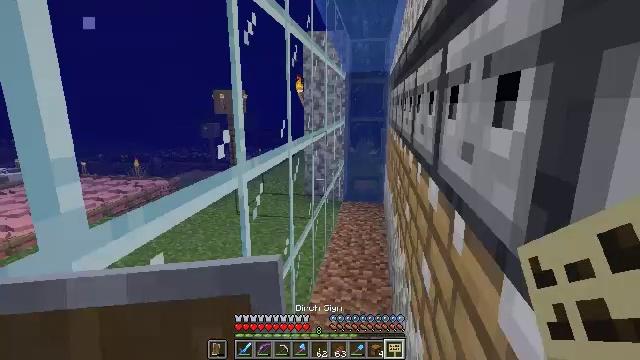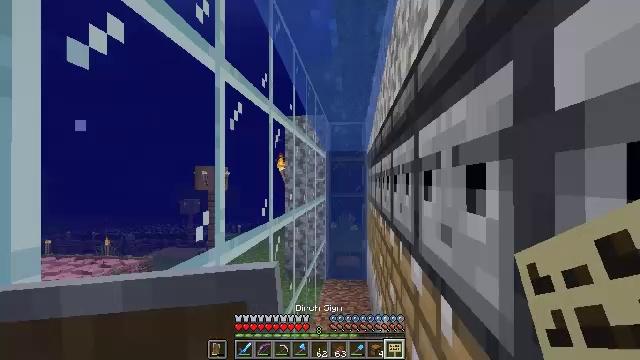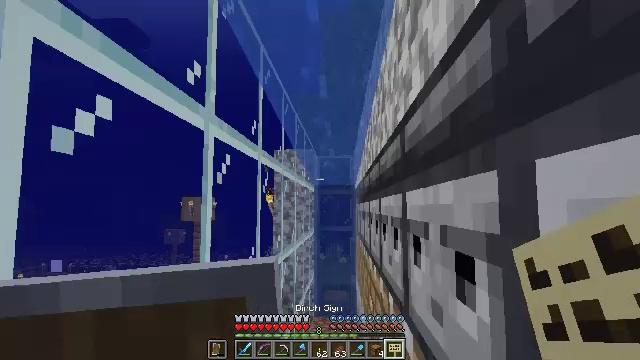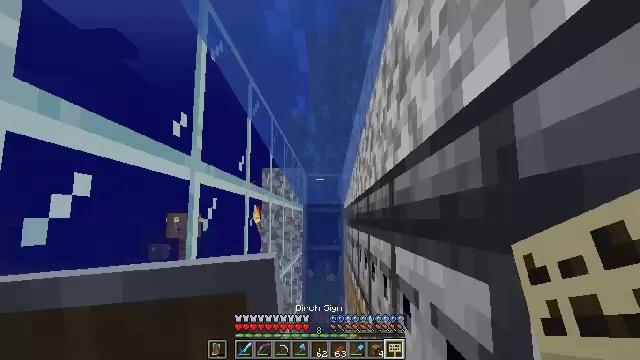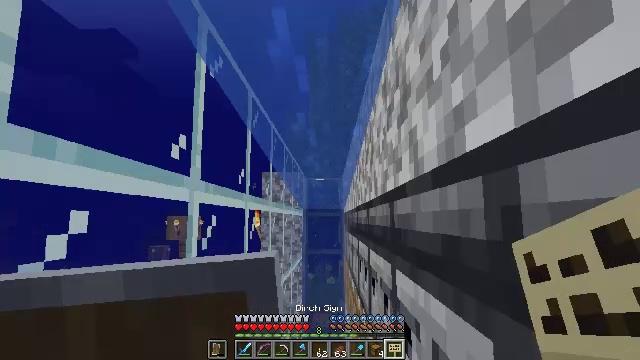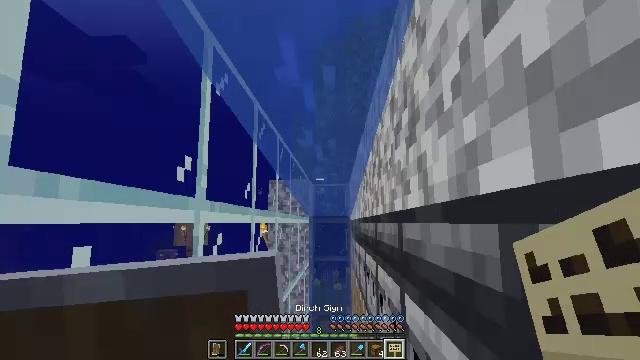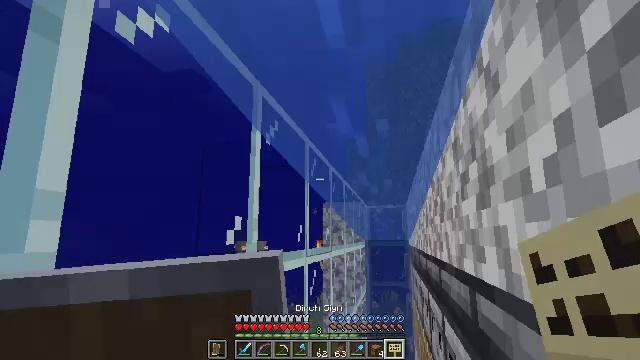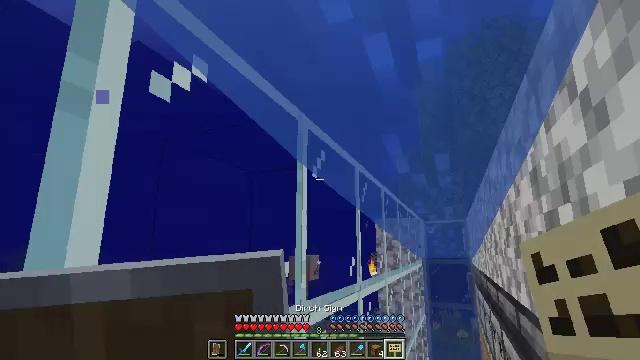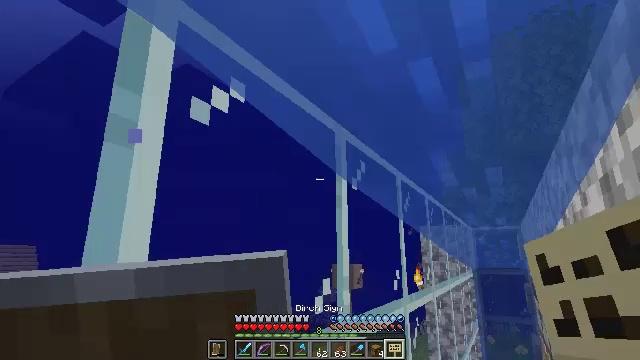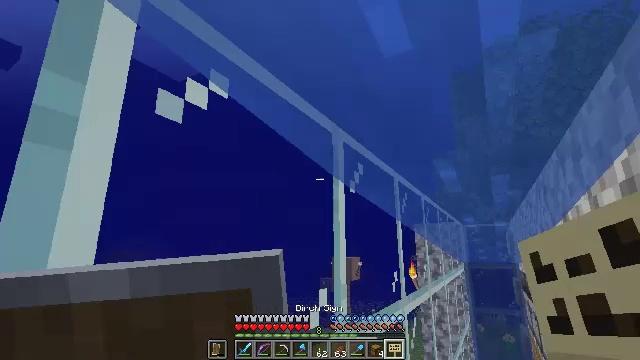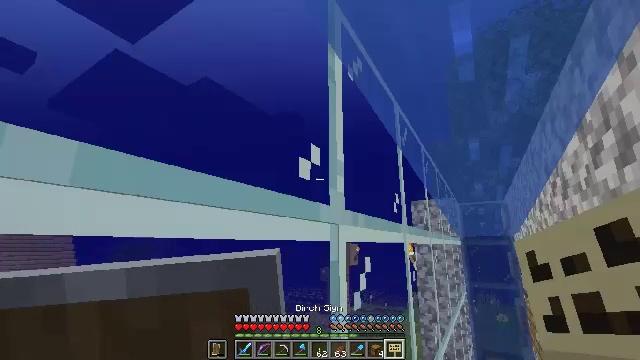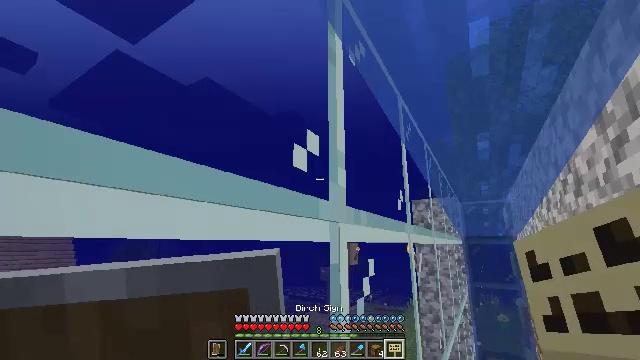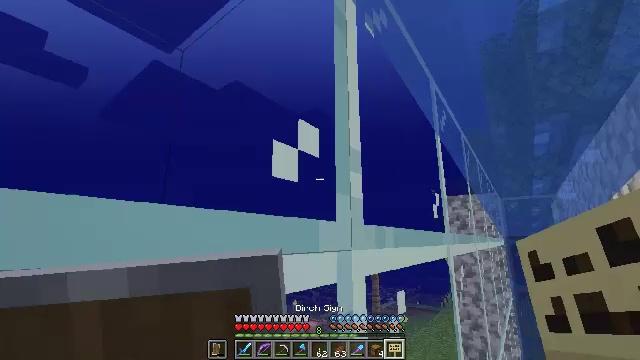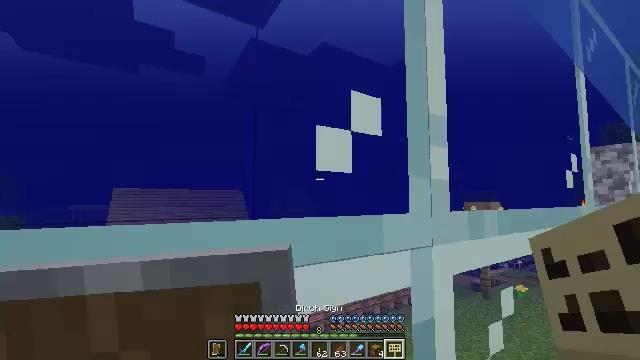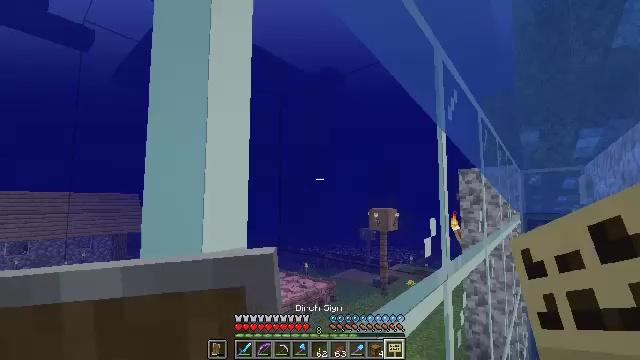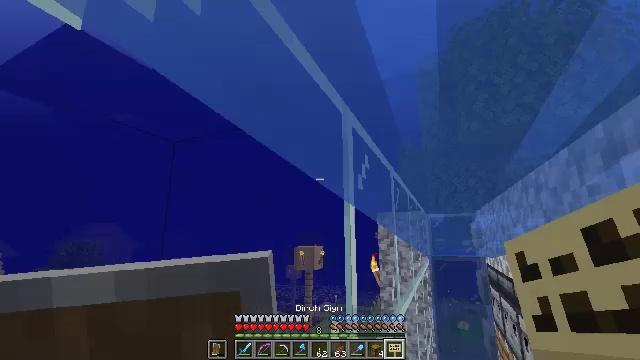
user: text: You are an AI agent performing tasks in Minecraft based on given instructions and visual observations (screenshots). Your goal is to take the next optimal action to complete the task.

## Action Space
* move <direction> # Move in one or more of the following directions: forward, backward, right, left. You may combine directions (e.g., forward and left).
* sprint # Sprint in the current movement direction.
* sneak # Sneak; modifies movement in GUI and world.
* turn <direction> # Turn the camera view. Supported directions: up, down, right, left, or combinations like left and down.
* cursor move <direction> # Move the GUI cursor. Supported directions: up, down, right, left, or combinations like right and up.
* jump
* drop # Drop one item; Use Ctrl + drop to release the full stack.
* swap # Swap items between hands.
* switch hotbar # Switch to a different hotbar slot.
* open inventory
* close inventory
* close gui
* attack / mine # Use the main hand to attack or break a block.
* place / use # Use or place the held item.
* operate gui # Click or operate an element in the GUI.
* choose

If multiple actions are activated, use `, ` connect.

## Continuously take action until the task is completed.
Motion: motion action
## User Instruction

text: Remove a birch sign from the inventory.
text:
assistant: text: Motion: turn right and up, jump
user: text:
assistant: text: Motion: turn right and up, jump
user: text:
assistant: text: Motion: turn right and up, jump
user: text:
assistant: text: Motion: jump
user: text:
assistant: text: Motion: move forward, turn left, jump
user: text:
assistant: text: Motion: turn left and up, jump
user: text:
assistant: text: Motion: move forward, turn left and up, jump
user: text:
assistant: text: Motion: move forward, turn left and up, jump
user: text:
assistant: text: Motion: move forward, jump
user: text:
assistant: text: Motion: move forward, jump
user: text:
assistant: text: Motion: move forward, jump
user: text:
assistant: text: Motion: move forward, turn left, jump
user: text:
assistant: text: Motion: move forward, turn left and down, jump
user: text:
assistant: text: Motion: move forward, turn right, jump
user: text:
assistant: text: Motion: move forward, turn right and up, jump
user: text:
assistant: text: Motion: move forward, turn left, jump
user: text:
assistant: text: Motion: move forward, turn right and down, jump
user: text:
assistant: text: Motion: move forward, turn right and down, jump
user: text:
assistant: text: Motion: move forward, turn left, jump
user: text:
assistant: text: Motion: move forward, turn left and down, jump
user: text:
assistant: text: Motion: move forward, turn left and down, jump
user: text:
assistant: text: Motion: move forward, turn left and down, jump
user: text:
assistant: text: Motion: move forward and move right, turn left and down, jump
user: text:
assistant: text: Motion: move forward and move right, turn left and down, jump
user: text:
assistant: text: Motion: move forward and move right, turn left and down, jump
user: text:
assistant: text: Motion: move right, turn left and down
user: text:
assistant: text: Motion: turn left and up
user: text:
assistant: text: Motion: no_op
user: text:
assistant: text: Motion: turn left and down
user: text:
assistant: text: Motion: turn left and down